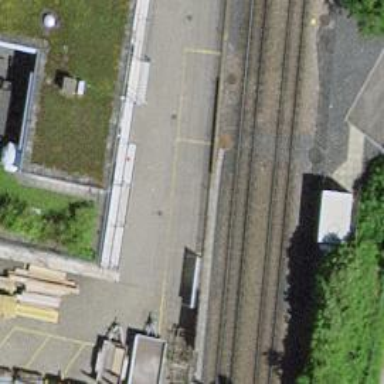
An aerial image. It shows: Tram railway with one track and electrified by contact line.